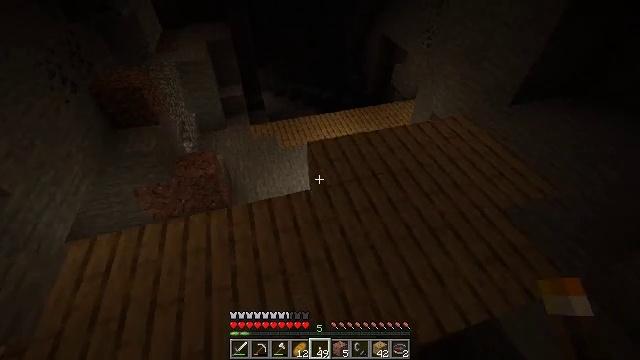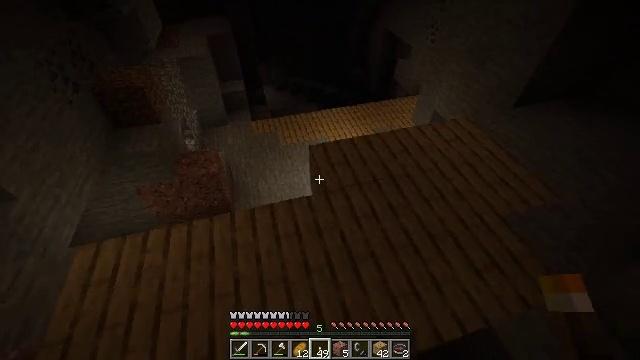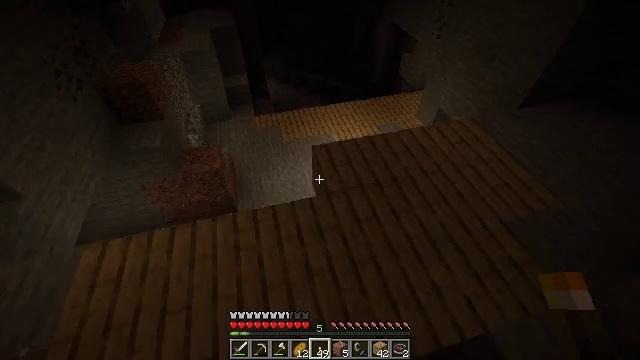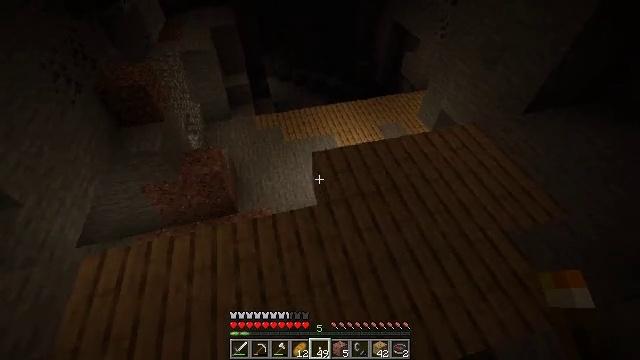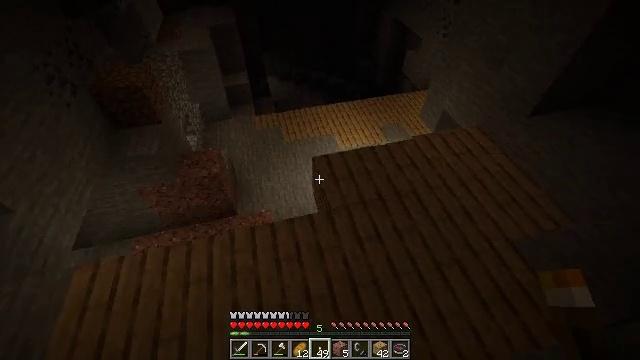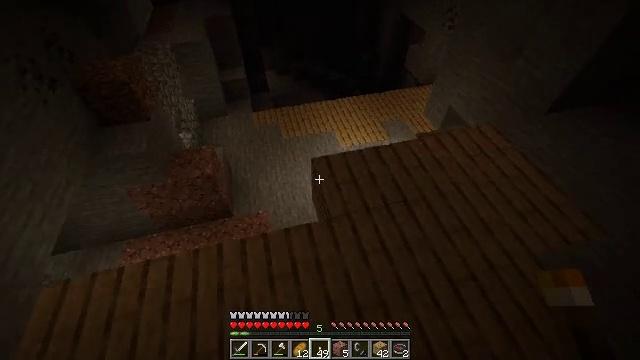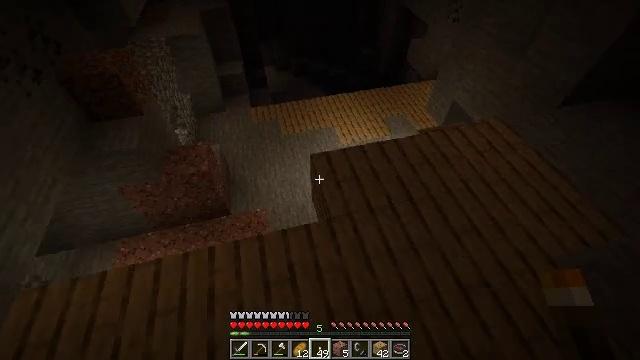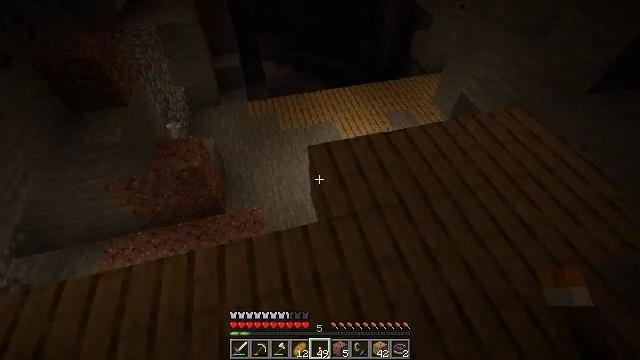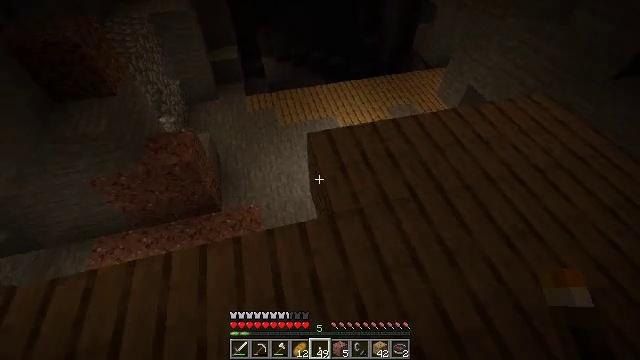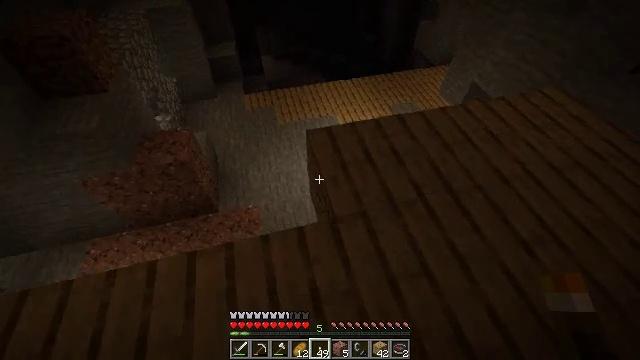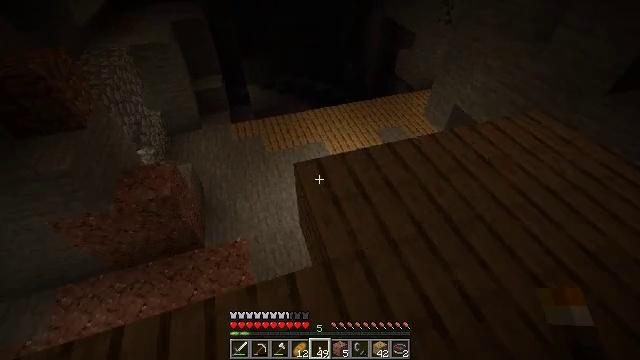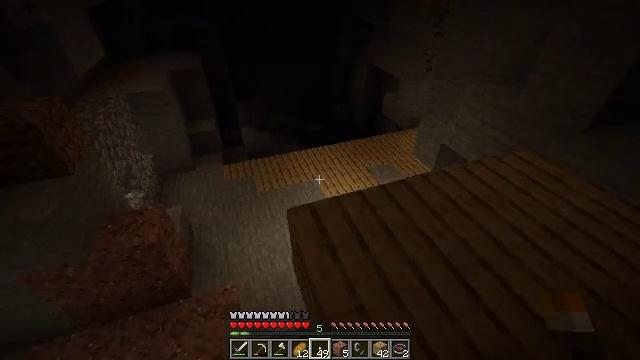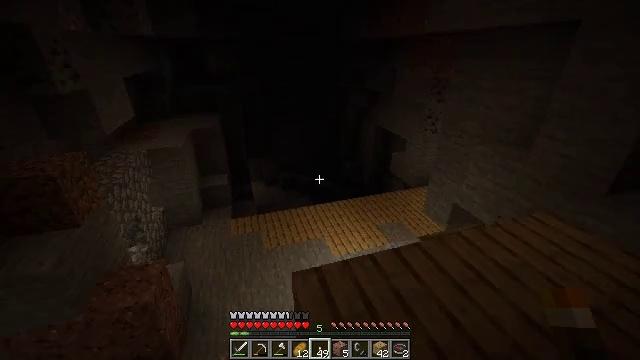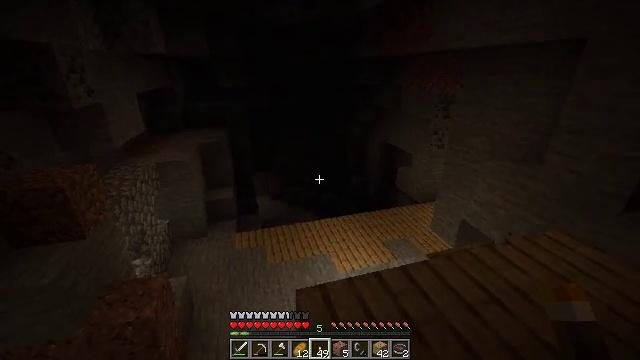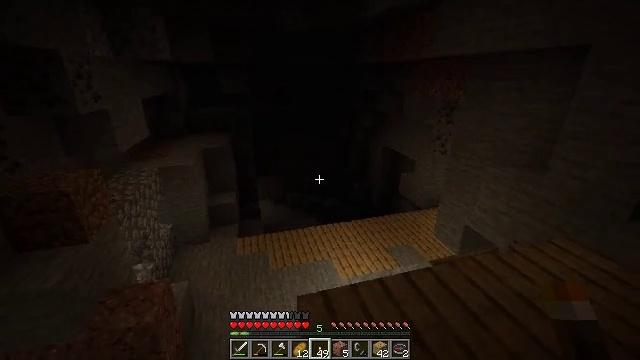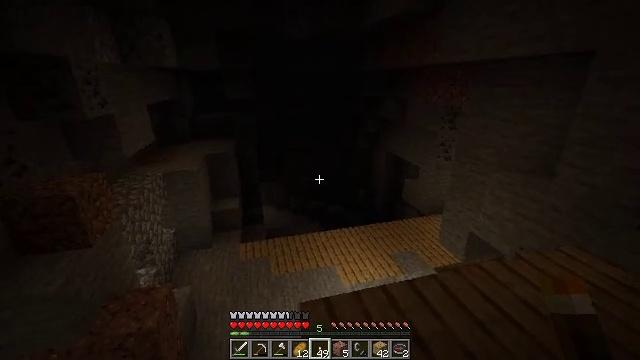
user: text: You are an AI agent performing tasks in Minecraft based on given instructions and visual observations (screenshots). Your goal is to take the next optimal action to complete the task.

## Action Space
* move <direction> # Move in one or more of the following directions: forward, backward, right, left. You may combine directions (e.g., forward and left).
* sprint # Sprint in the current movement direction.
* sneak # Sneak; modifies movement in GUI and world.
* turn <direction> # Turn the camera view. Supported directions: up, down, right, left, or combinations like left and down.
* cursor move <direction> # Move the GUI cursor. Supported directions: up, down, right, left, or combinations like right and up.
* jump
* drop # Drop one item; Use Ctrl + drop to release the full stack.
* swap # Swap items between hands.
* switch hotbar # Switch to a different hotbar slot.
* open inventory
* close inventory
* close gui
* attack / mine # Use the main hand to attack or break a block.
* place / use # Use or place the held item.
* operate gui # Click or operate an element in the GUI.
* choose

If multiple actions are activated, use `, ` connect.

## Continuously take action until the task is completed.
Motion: motion action
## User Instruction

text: Gather cobweb from abandoned mineshafts.
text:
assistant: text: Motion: move forward, turn down
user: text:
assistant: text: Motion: move forward, turn down
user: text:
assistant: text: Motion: move forward
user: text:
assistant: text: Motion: move forward
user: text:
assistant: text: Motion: move forward
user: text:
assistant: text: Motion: move forward
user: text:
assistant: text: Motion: move forward
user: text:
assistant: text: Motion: no_op
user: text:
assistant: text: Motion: no_op
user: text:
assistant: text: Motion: turn right and up
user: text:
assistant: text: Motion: turn right and up
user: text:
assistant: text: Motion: turn left and up
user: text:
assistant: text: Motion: turn left and up
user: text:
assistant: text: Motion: turn up
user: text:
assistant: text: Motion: turn up
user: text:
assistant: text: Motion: turn up
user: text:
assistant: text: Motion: turn up
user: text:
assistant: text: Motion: turn up
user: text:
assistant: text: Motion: turn up
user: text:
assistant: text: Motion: turn left and up
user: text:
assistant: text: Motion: turn left and up
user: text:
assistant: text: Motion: turn up
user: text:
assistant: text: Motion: turn up
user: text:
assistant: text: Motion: turn up
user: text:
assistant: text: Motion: no_op
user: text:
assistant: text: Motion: turn up
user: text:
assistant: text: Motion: turn up
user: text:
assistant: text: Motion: no_op
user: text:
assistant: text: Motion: no_op
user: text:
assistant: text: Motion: no_op